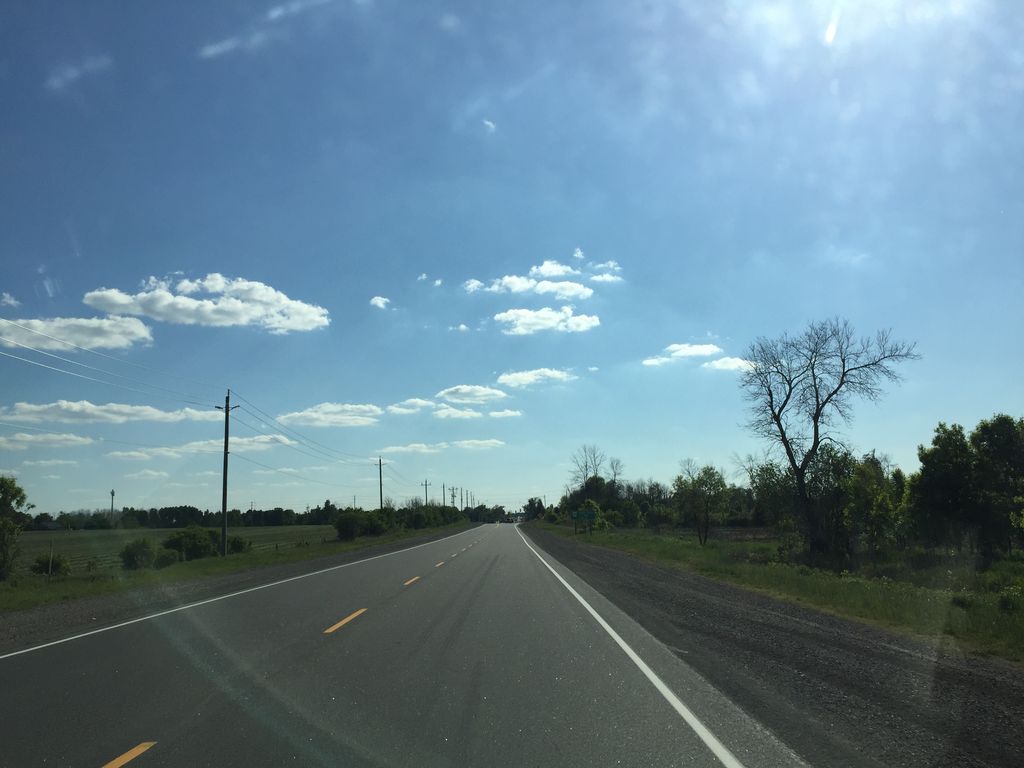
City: kitchener-waterloo